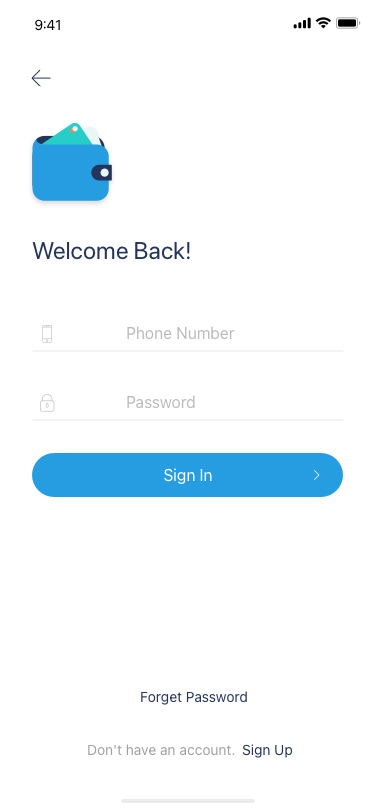
Text in this UI design:
Forget Password
Don't have an account.
Sign Up
Welcome Back!